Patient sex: F
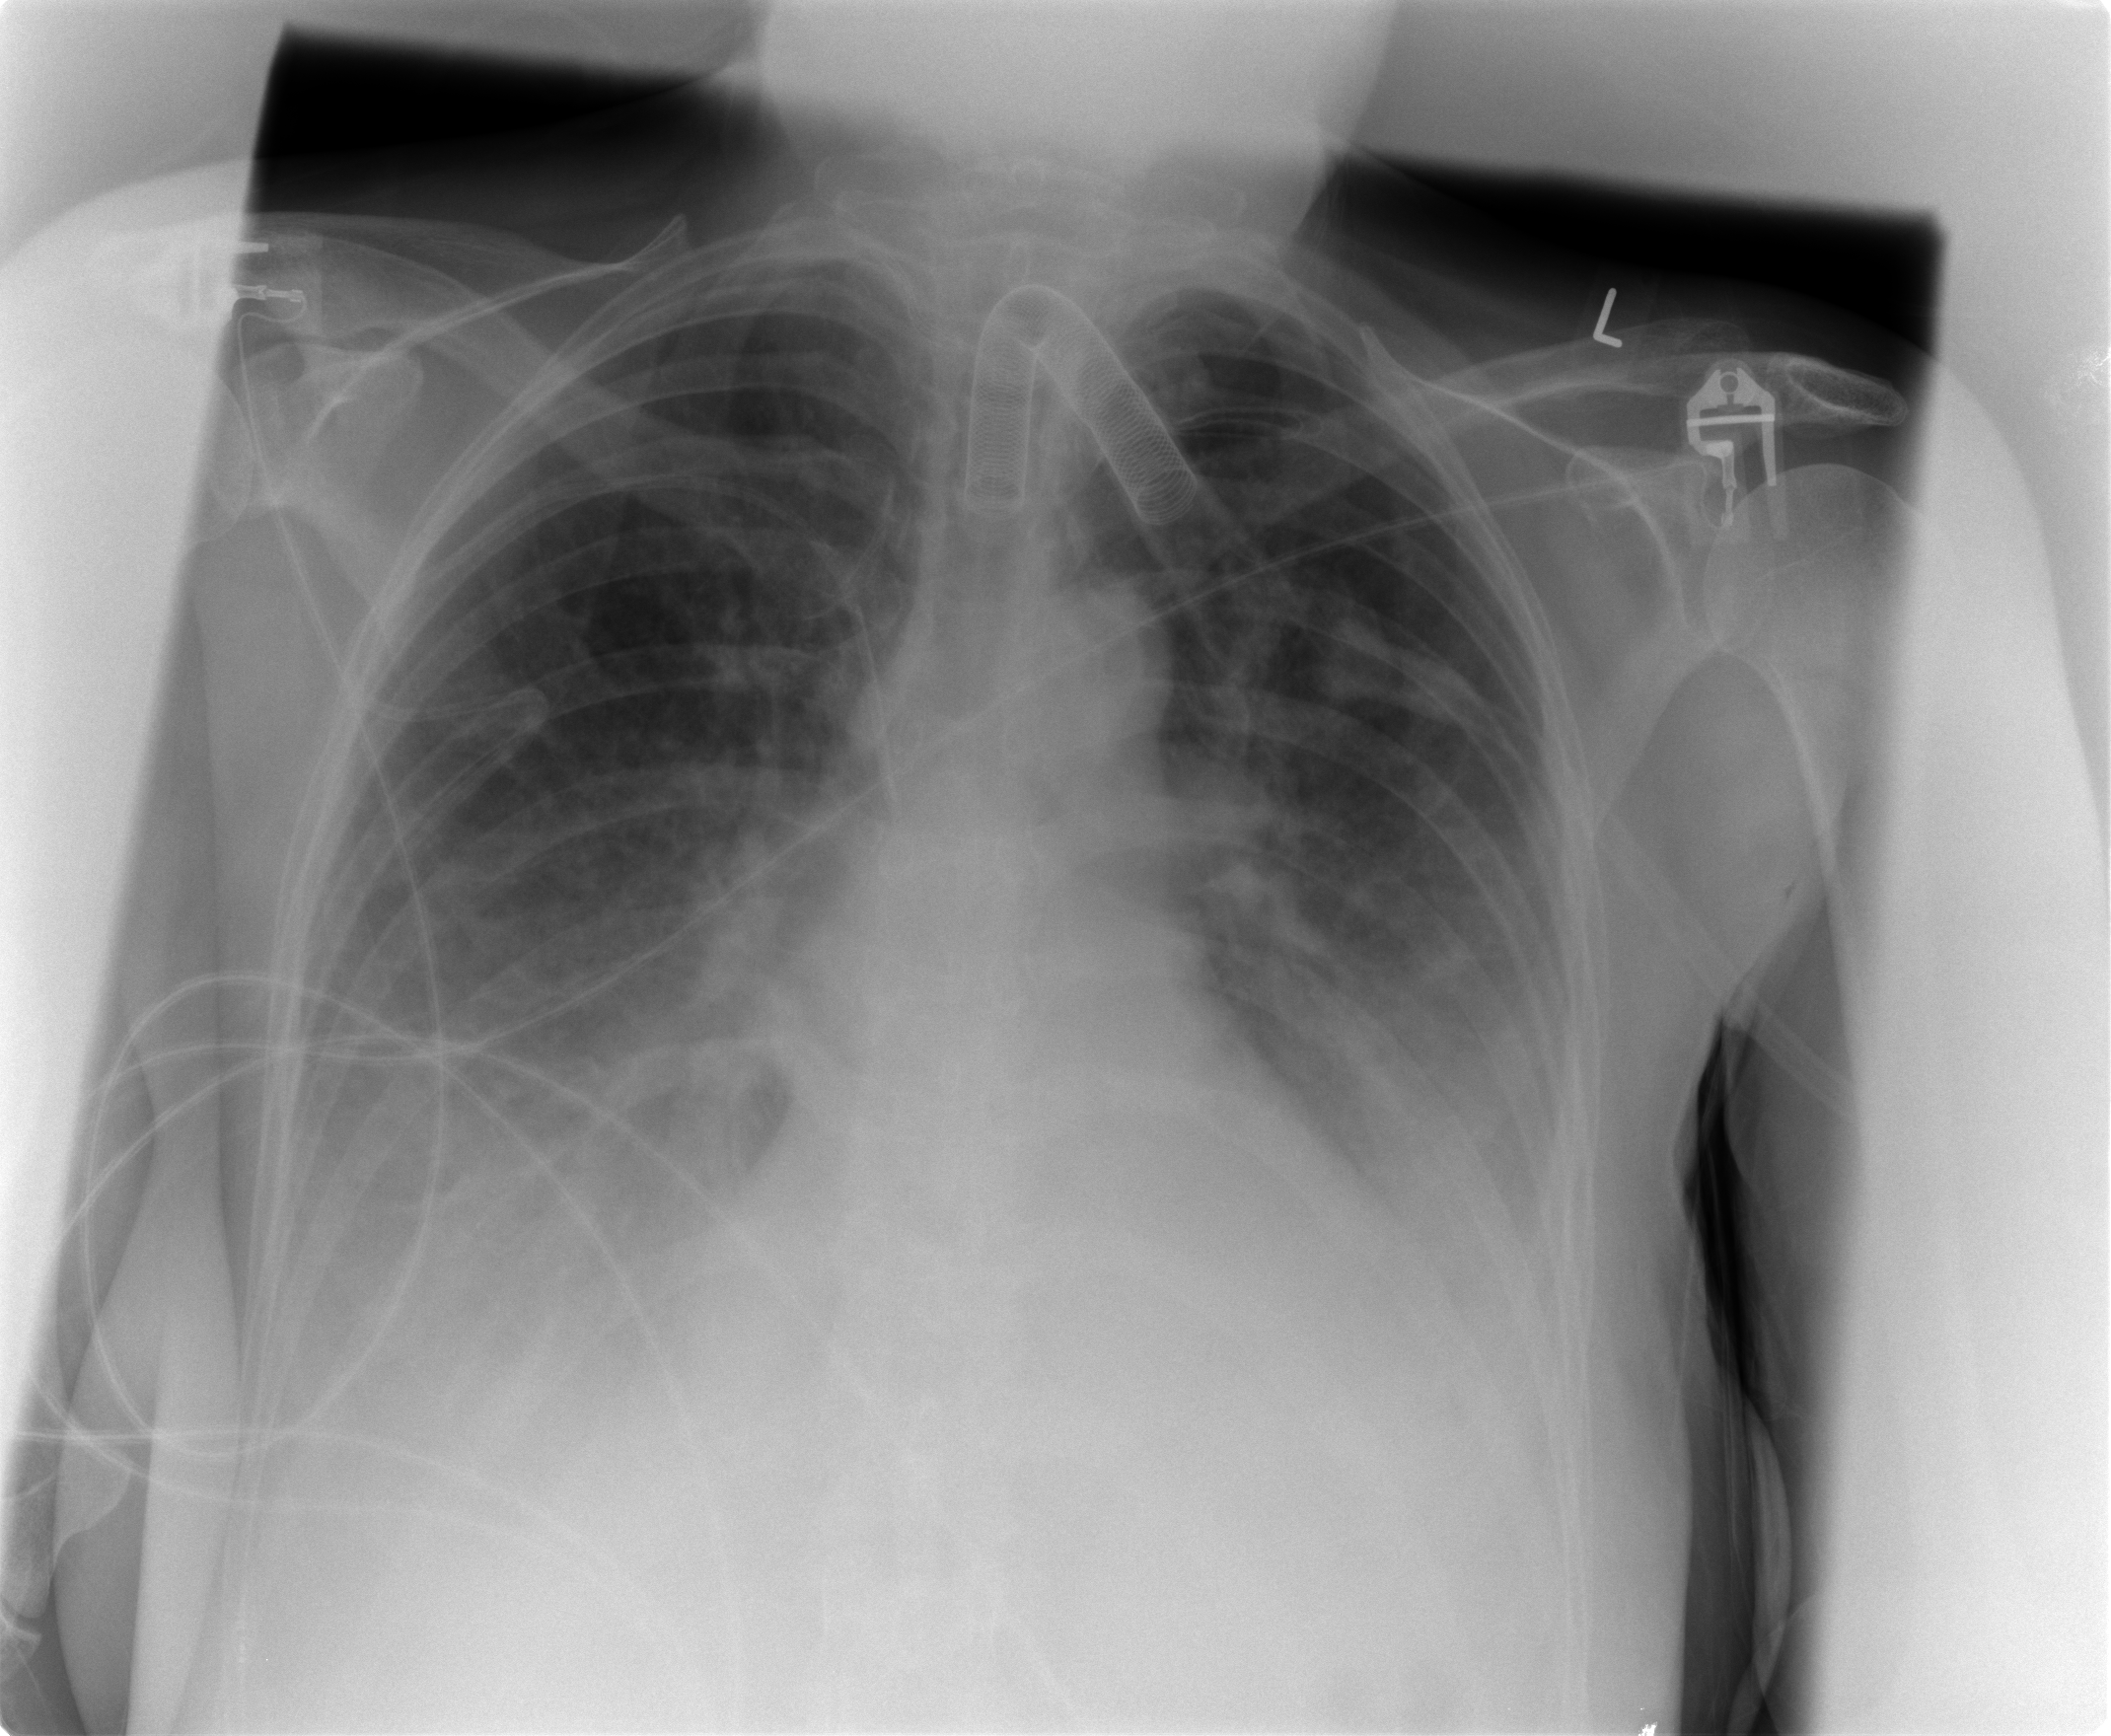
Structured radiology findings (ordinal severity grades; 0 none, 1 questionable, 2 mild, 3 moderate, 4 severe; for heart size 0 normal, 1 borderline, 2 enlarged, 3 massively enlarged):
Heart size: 0
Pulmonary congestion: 2
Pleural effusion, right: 2
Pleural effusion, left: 2
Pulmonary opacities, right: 2
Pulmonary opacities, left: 0
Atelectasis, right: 2
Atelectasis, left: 2